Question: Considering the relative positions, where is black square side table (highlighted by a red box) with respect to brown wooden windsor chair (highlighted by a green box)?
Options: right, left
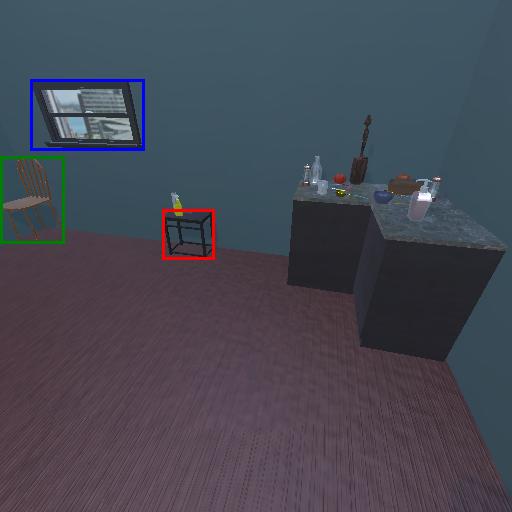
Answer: right